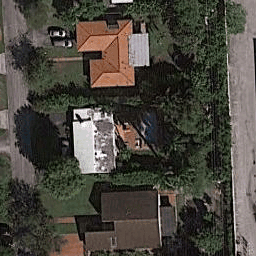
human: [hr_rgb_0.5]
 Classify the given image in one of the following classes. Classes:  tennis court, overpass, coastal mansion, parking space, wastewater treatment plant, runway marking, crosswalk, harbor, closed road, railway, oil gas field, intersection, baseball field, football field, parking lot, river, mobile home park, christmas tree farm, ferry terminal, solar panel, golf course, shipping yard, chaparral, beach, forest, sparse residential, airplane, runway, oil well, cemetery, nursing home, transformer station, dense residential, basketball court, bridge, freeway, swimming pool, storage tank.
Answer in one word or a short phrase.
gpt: coastal mansion